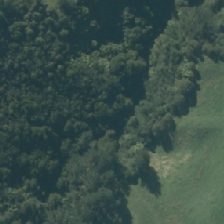
Land cover: indigenous_forest